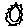
Label: sun